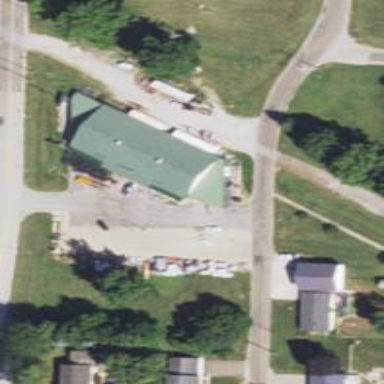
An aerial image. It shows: Hardware shop located in building.